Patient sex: M
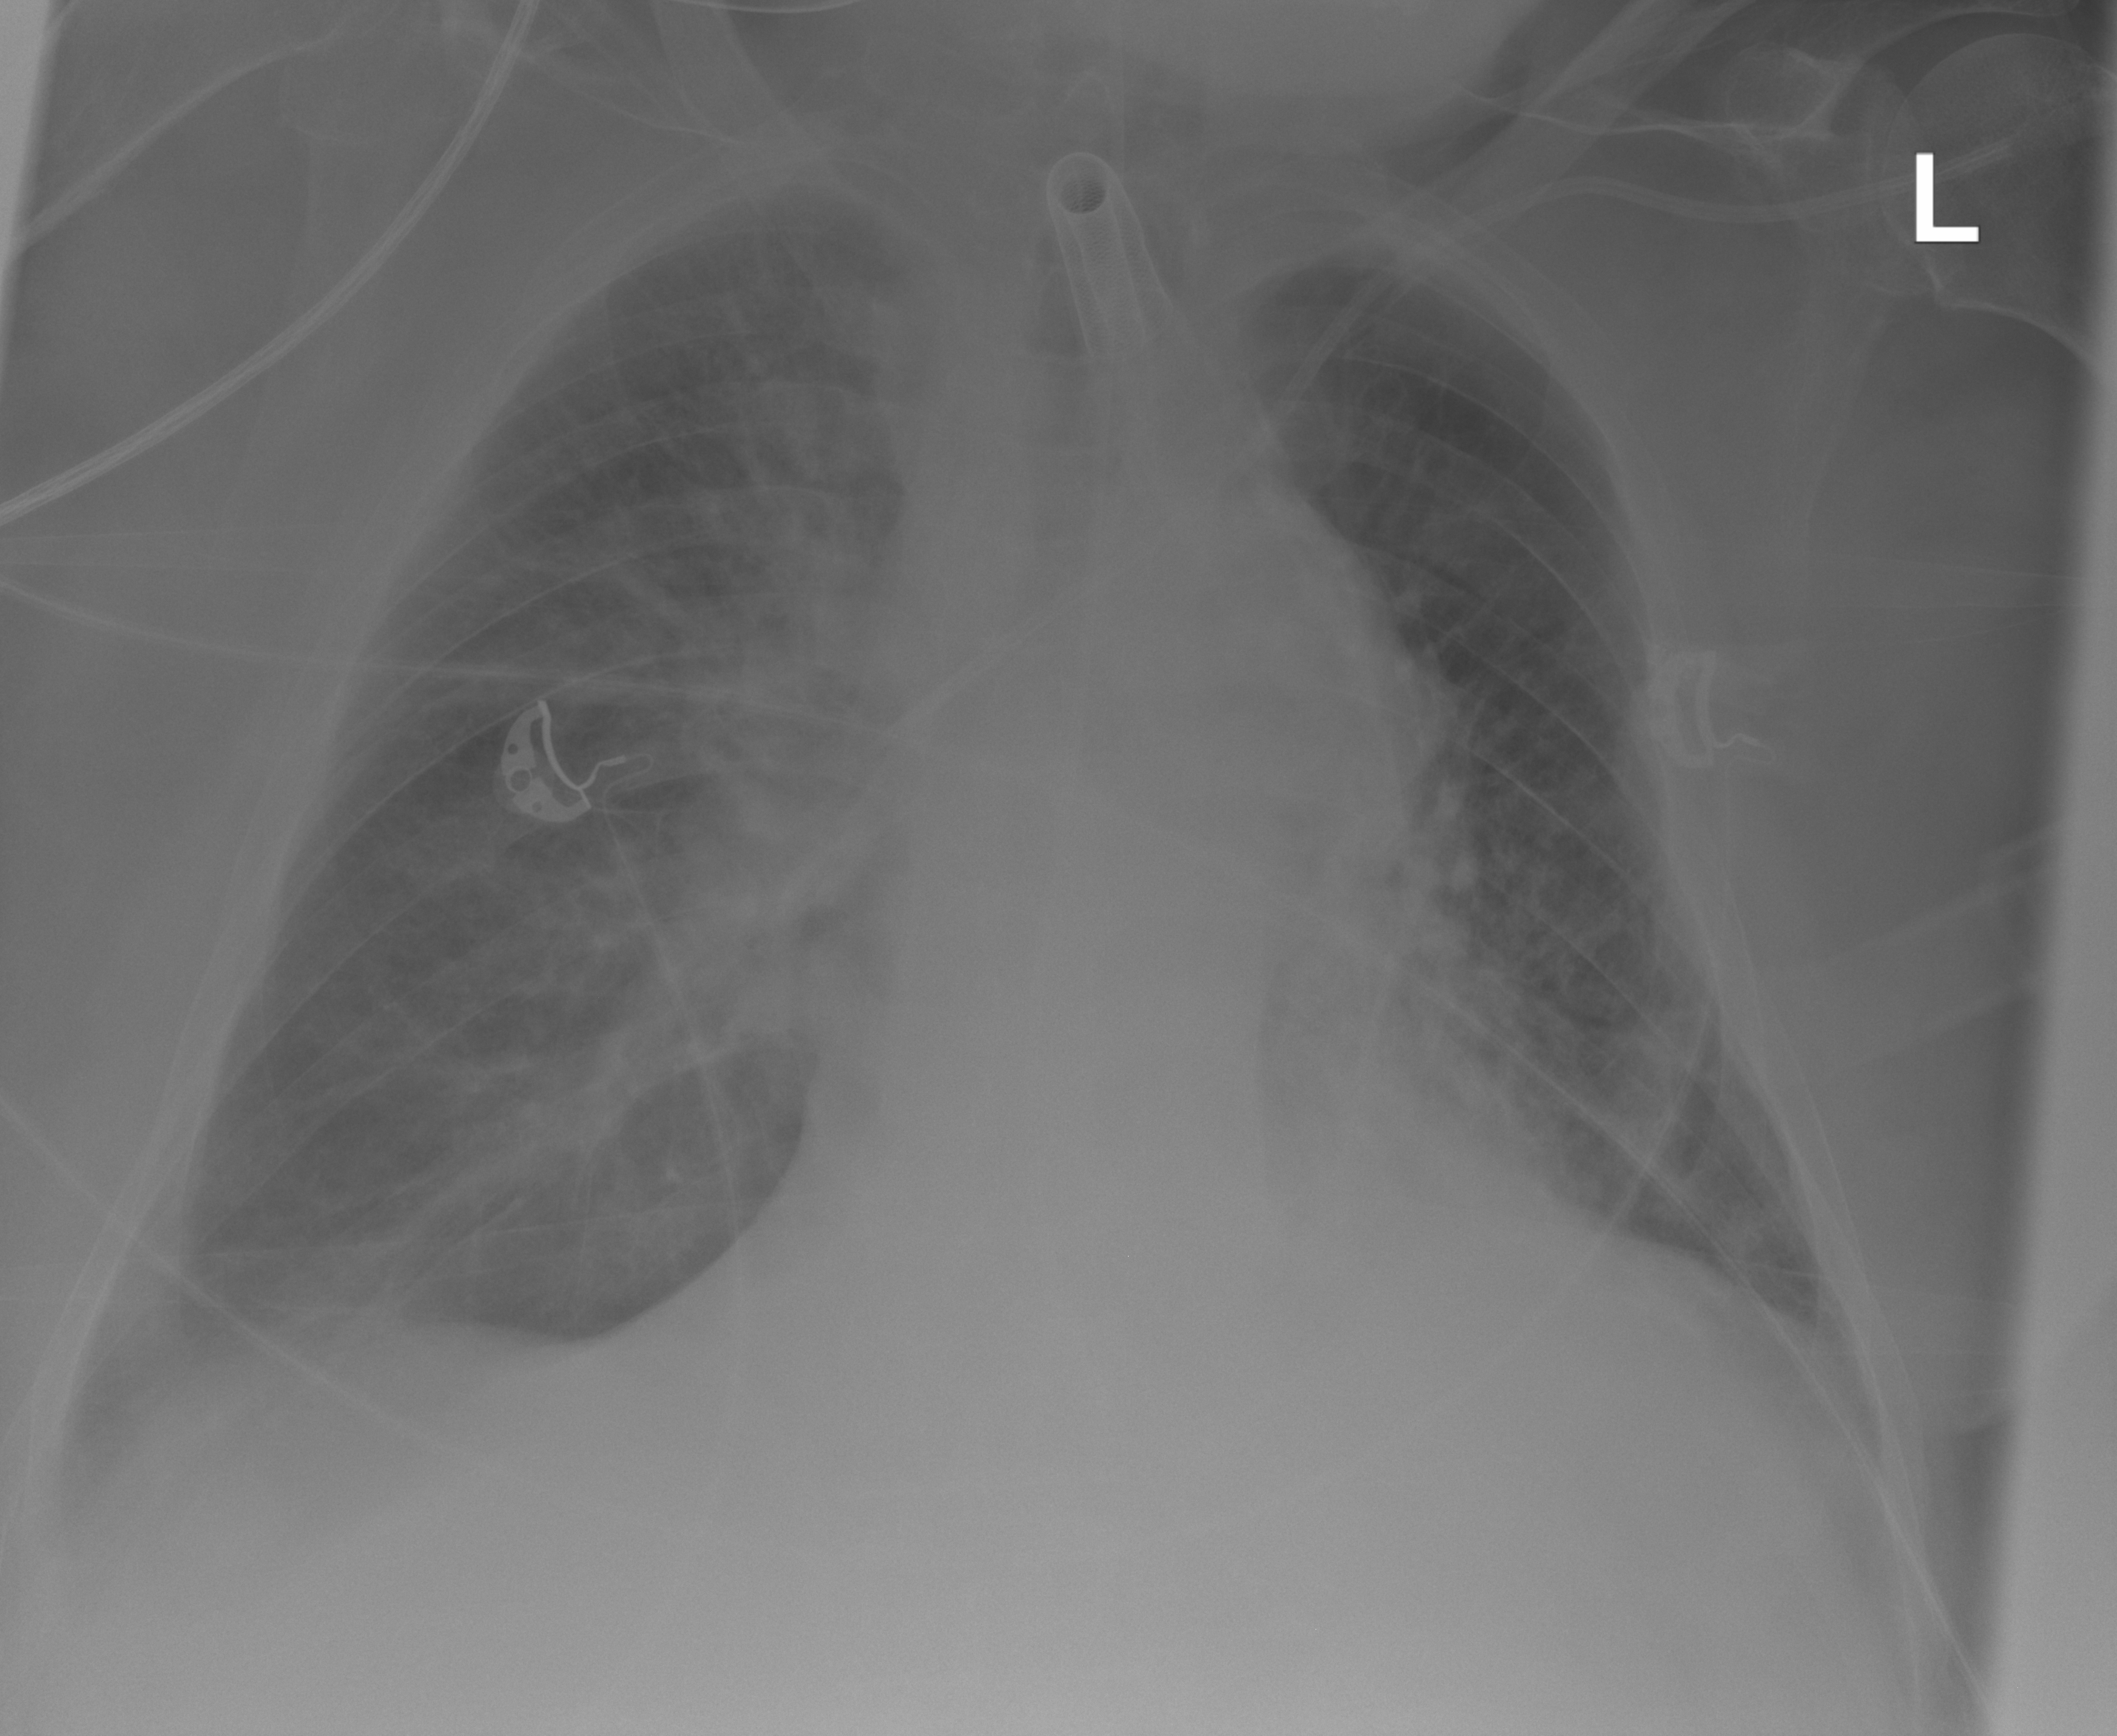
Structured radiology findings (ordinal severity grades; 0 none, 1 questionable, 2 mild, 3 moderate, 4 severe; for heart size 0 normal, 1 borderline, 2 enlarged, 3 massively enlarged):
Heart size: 2
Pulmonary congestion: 2
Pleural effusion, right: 2
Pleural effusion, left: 1
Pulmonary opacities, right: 2
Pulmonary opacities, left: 2
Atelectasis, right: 2
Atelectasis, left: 2